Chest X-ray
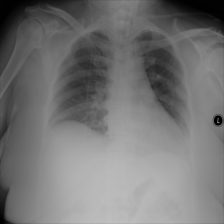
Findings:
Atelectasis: negative
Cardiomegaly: negative
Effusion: negative
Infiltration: negative
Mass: negative
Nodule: negative
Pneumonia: negative
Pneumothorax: negative
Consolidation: negative
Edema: negative
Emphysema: negative
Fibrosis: negative
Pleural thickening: negative
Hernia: negative